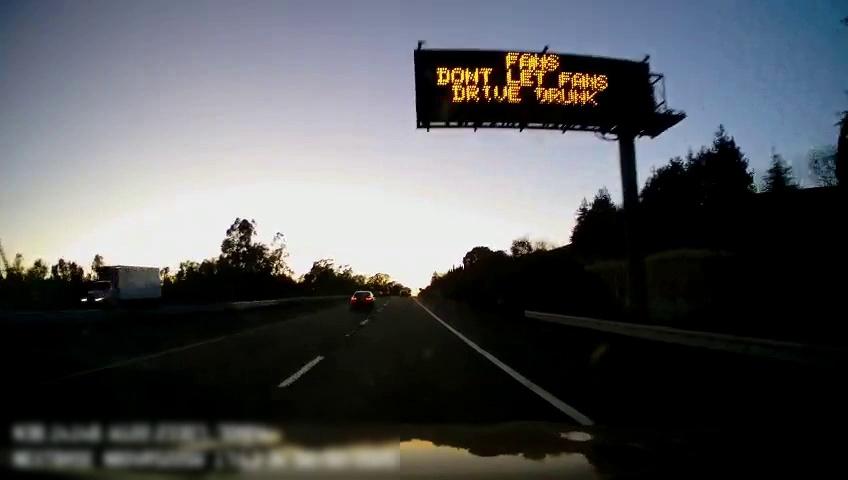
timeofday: Dusk/Dawn/Twilight
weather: Sunny
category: Drivable Space
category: Vehicles | Car
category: Vehicles | Truck
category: Lanes | Alternate Lane
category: Lanes | Current Lane
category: Lanes | Alternate Lane